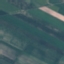
Land use / land cover class: AnnualCrop